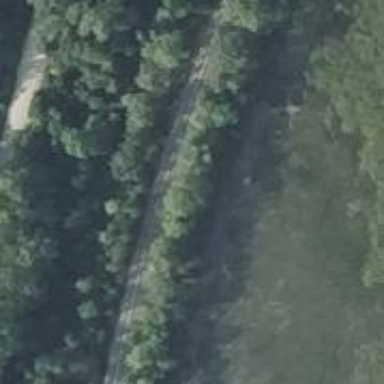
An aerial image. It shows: Disused railway with embankment.